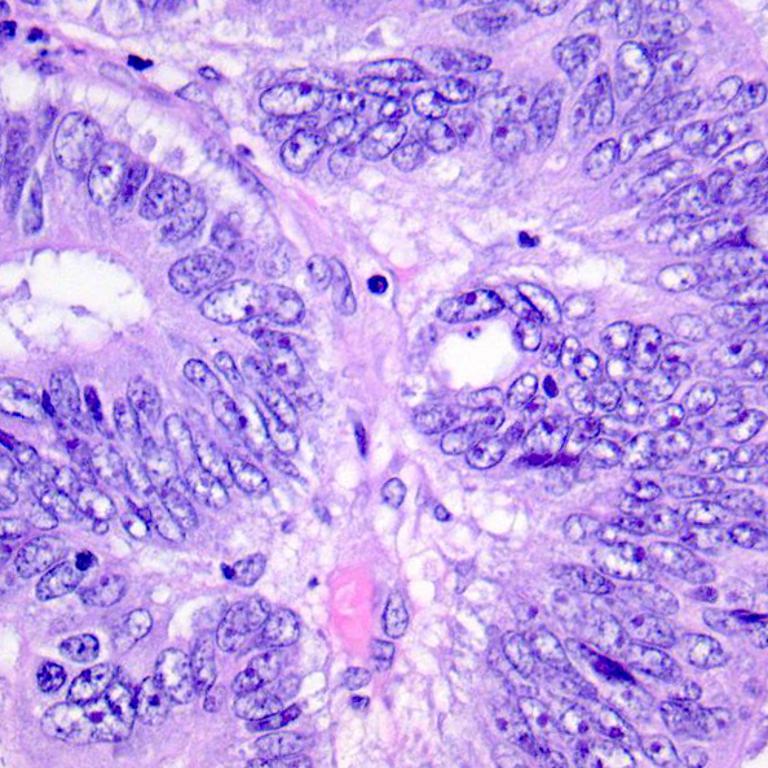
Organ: colon
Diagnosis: adenocarcinomas